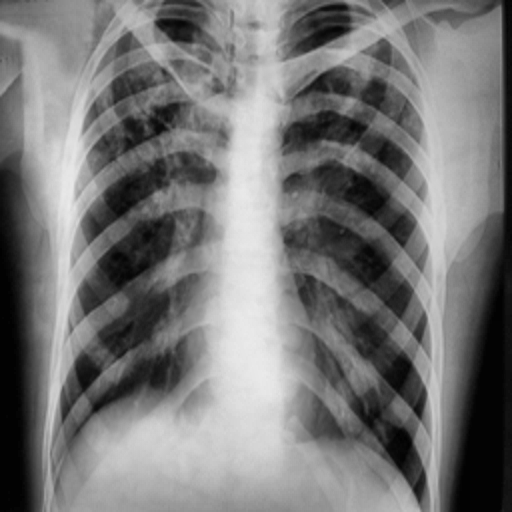
Finding: TUBERCULOSIS